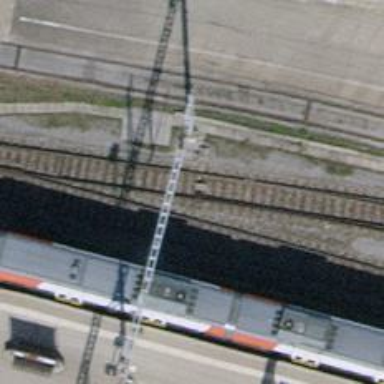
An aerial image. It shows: Siding railway line with electrified contact line for the trains.